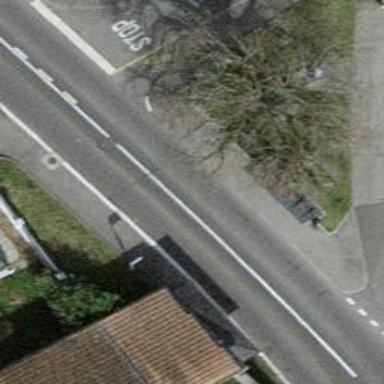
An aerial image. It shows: Bus stop with shelter for public transport.